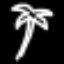
Label: palm tree